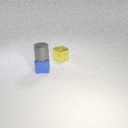
small gray metal cylinder above small blue metal cube